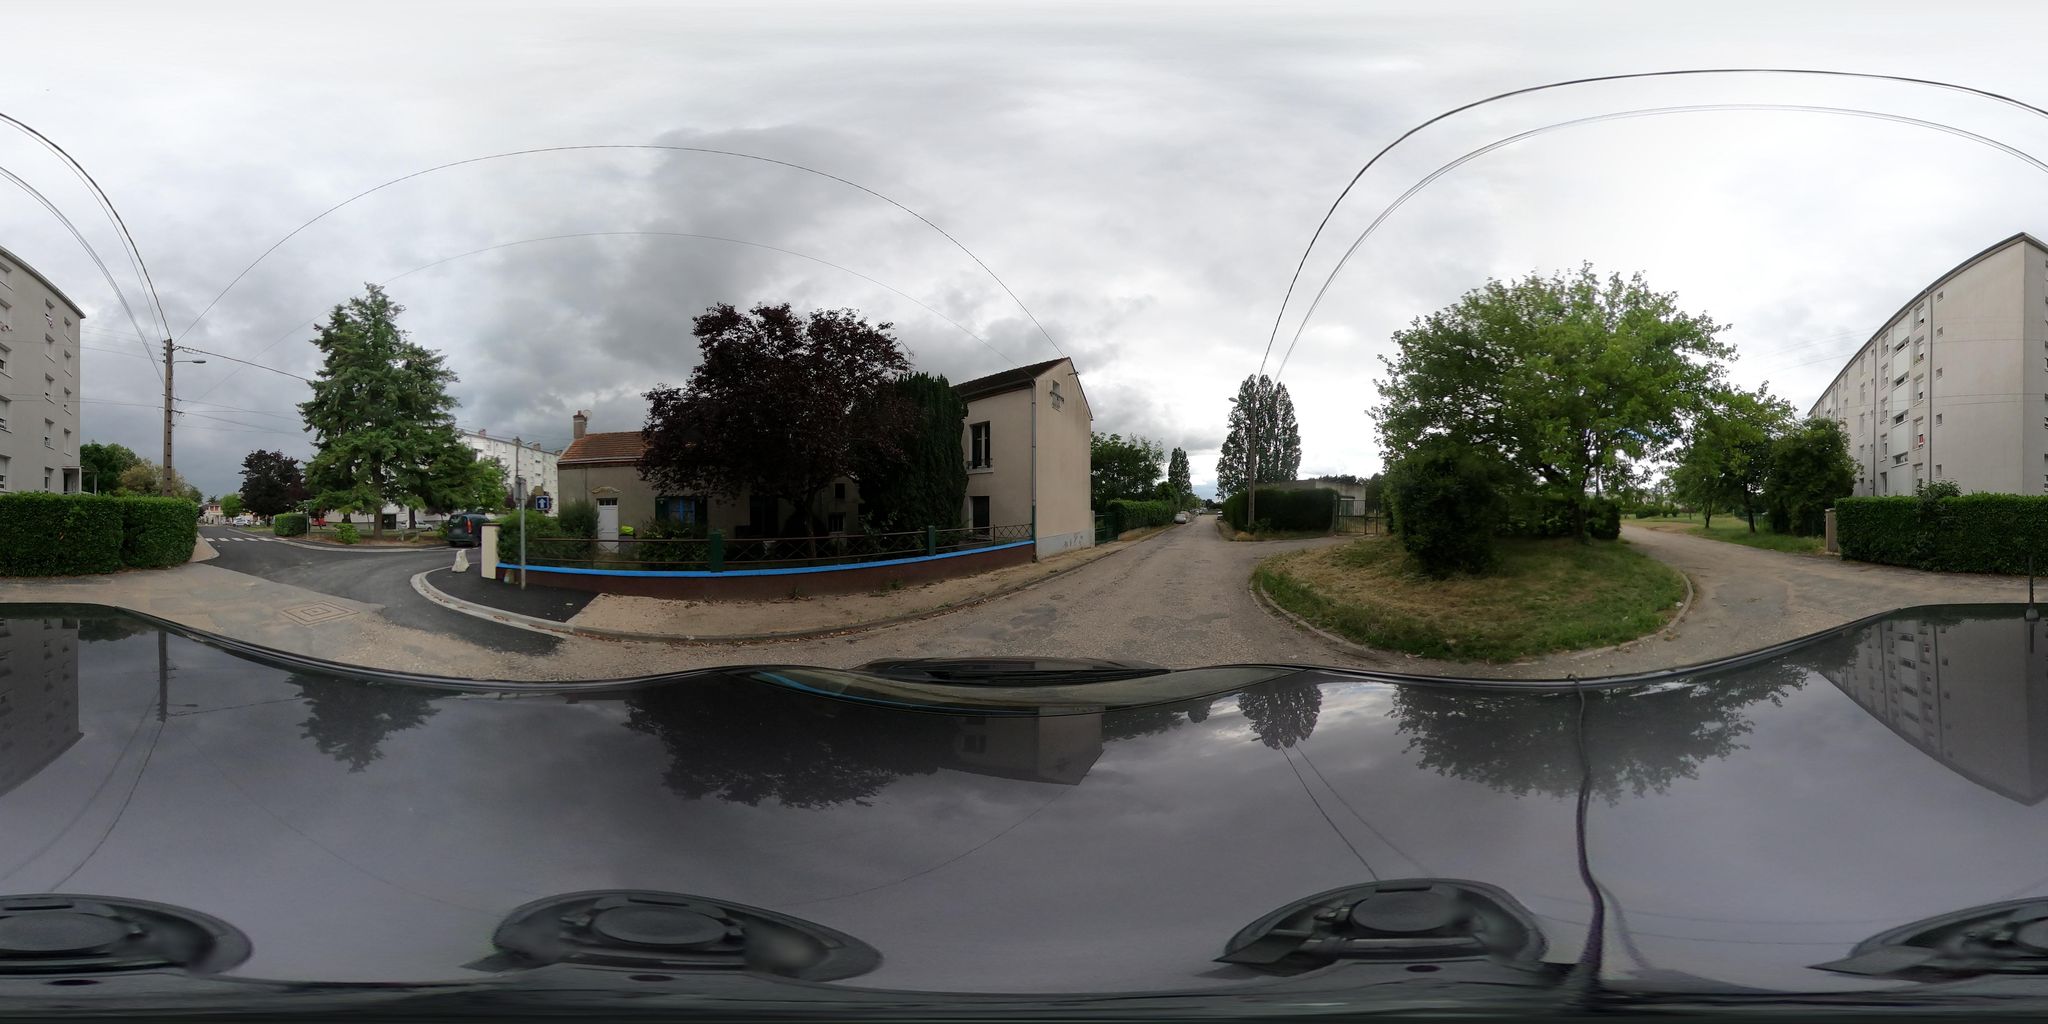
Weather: cloudy
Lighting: day
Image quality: good
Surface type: cycling surface
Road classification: steps, residential, path
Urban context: urban centre
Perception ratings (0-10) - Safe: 1.06, Lively: 6.14, Beautiful: 5.58, Boring: 4.08, Depressing: 4.22, Wealthy: 2.17